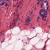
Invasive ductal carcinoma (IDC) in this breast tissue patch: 1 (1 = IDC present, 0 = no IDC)